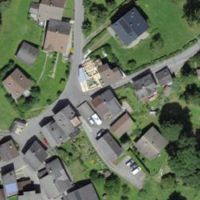
EUNIS habitat code: 55
Species observed at this site:
Cirsium arvense